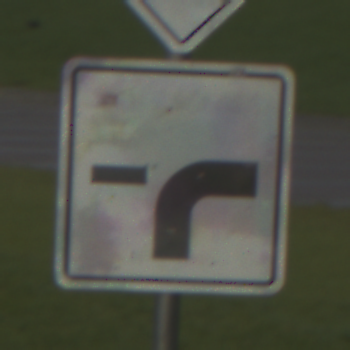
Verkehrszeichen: VerlaufVorfahrtsstrasse9
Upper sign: Vorfahrtsstrasse
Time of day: MorningAfternoon
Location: Outdoor (Suburban)
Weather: PartlyCloudy
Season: NotSpecified
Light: Natural